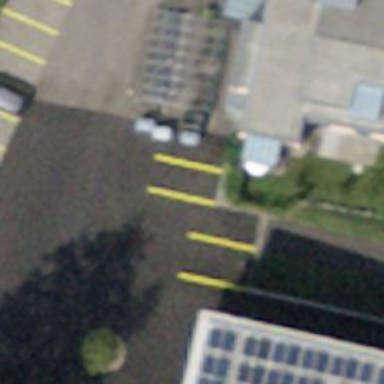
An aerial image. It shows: Charging station.